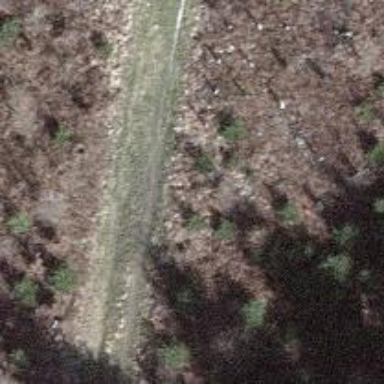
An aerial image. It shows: Well-visible nordic path with ground surface.